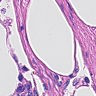
Metastatic tissue present: no